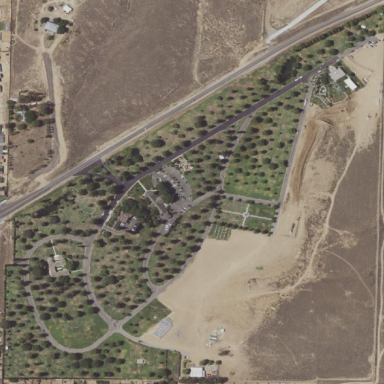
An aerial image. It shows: Cemetery with graves.